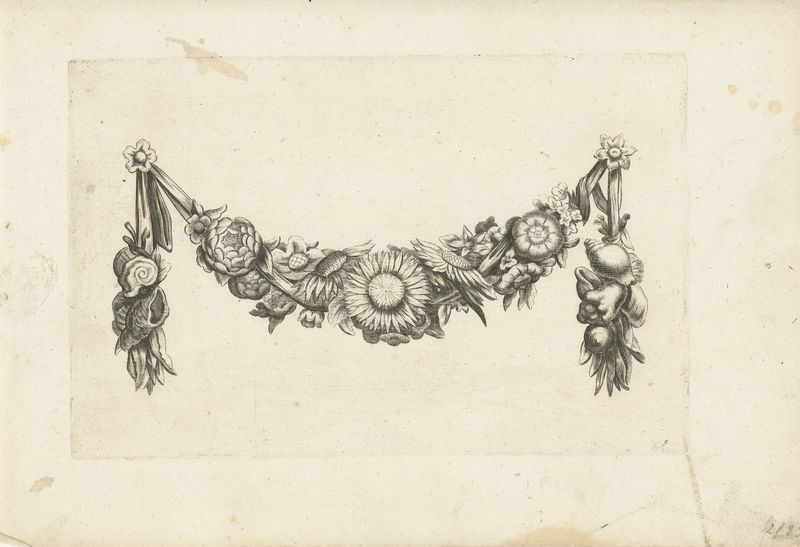
Titel: Festoen met drie zonnebloemen in het midden
Künstler: Michiel Mosijn
Standort: Amsterdam
Institution: Rijksmuseum
Schlagwörter: coquillage, ornement, soie, ruban, fleure